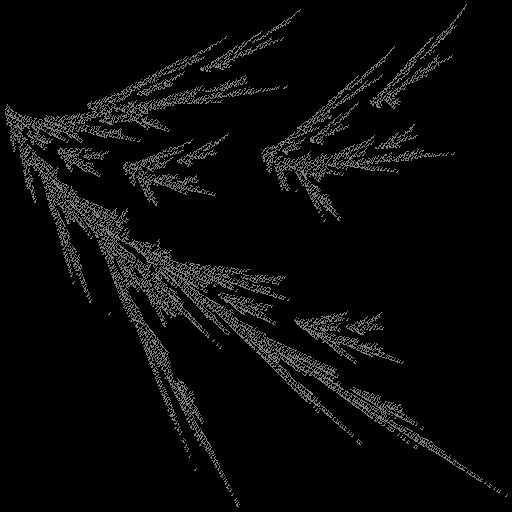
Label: filmyfern